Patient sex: M
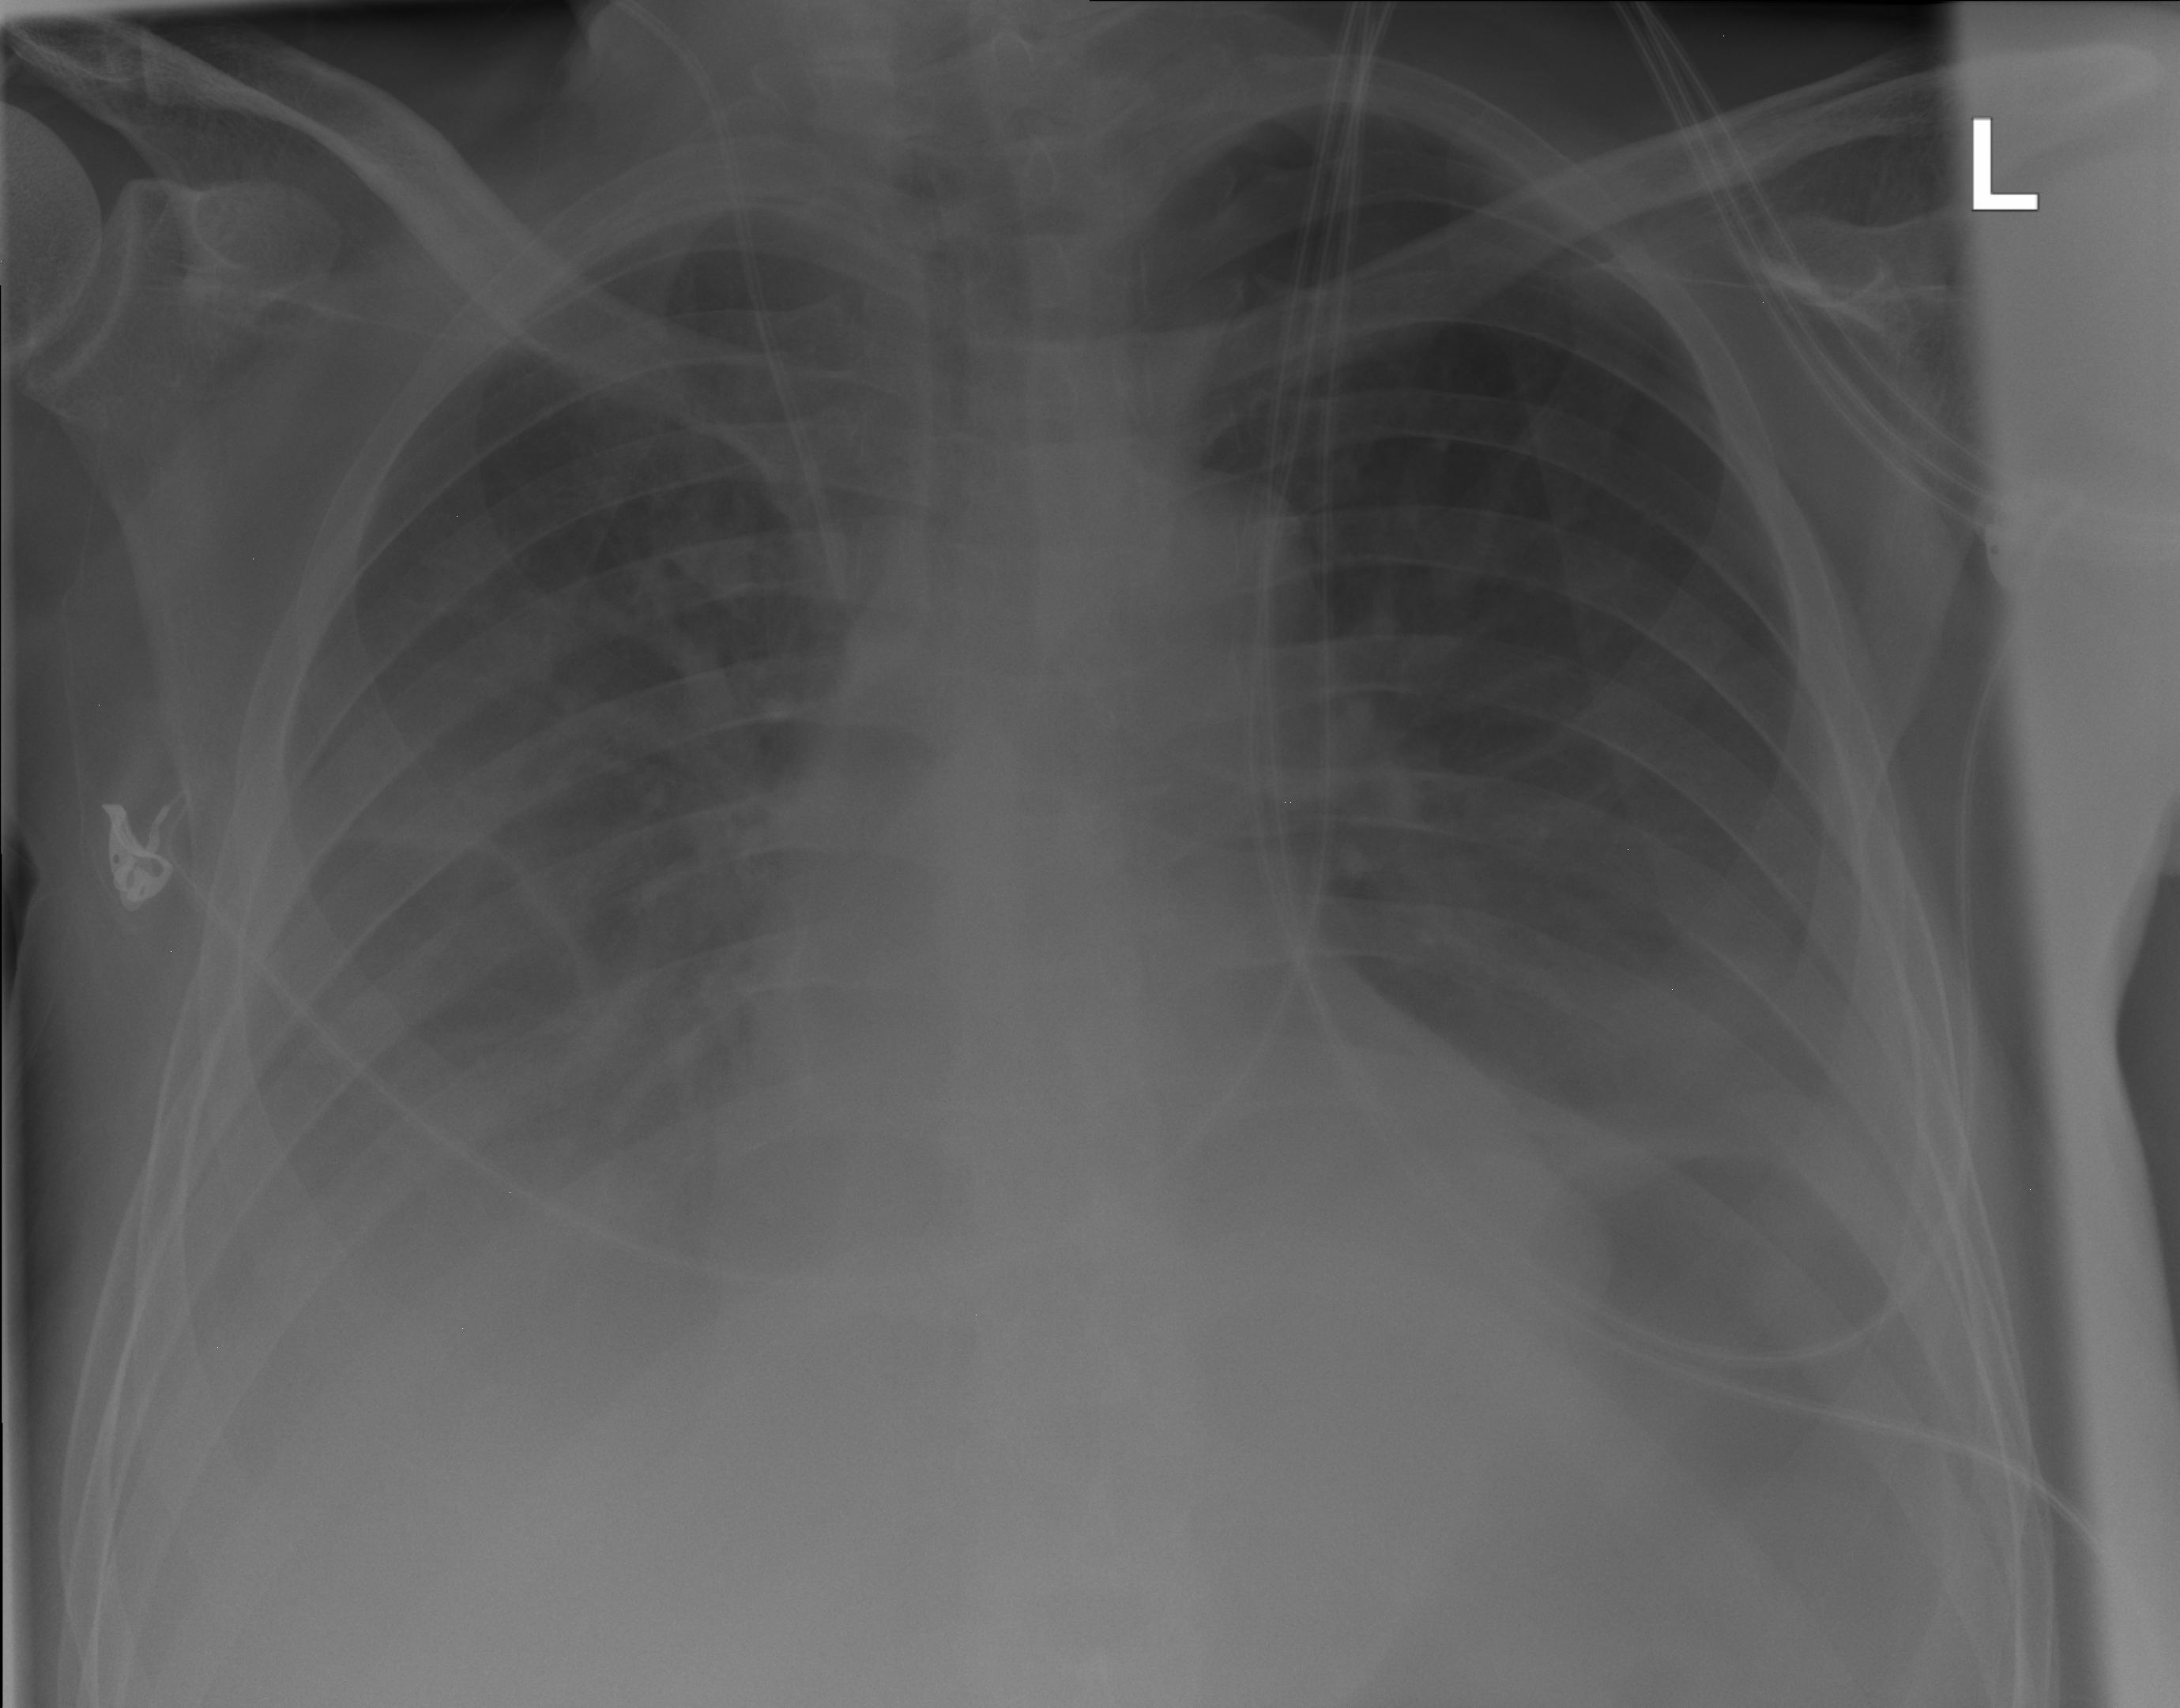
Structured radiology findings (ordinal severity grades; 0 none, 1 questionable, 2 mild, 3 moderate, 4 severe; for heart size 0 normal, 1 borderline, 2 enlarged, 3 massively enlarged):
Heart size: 0
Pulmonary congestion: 0
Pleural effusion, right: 2
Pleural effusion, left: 2
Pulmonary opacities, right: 0
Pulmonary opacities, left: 0
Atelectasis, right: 2
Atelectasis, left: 2